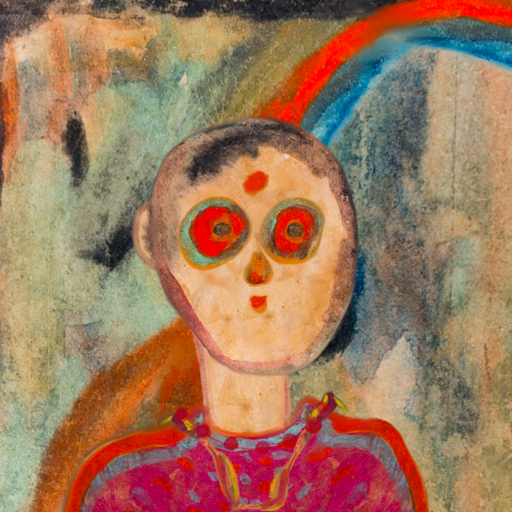
Background: Childish, Head And Neck Front: Childish, Face Front: Sisters, Bust: Sisters, Hair Front: Blank, Head Accessory: Blank, Second Necklace: Gypsy_Mother_1, Necklace: Irani_3, Baby: Blank